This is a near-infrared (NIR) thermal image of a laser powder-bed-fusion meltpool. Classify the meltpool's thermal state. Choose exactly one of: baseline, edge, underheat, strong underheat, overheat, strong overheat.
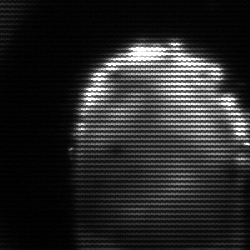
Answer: baseline